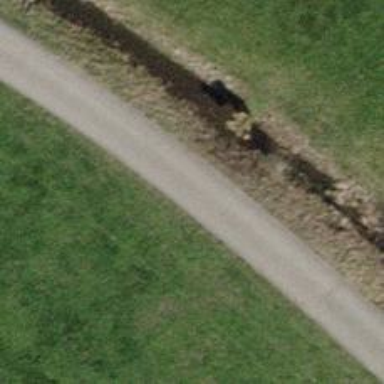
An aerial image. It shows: Asphalt track with grade1 surface suitable for agricultural vehicles.